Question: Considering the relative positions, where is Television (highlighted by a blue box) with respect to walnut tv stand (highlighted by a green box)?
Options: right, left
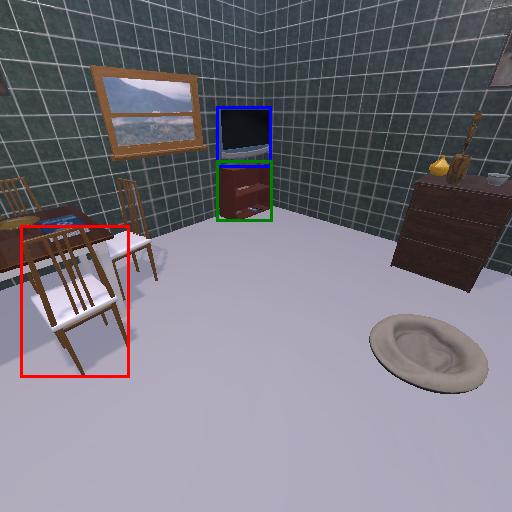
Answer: right